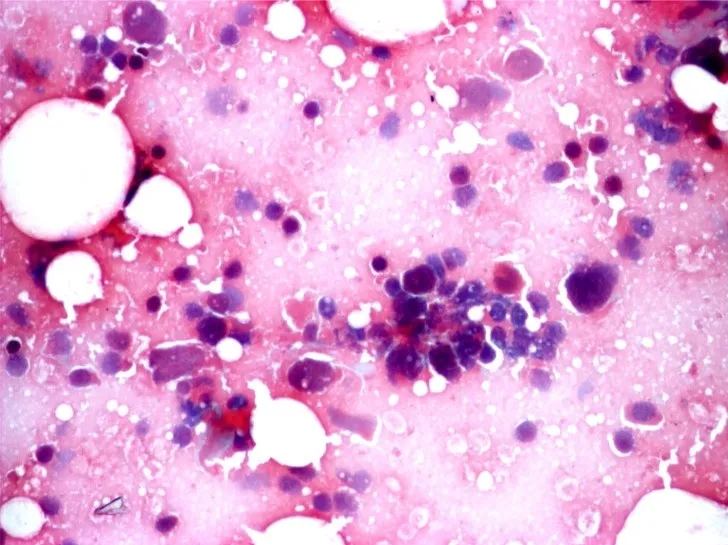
Myoepithelial carcinoma, cytology. Smears have rich cellularity and are dominated by polygonal pleomorphic tumor cells with abundant delicate cytoplasm. Nuclear atypia in the form of hyperchromasia, coarse chromatine distribution, and occasional large nuclei are observed. Neoplastic cells occasionally form cohesive clusters, and isolated cells are frequently seen. Cell non-neoplastic small mature lymphocytes are also observed. Background is hemorrhagic. (obj. 20x, Papanicolaou stain).
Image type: pathology (papanicolaou)